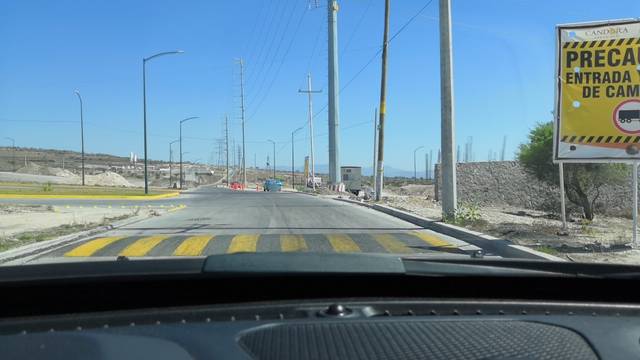
Region: Mexico
Coordinates: 21.11, -101.758